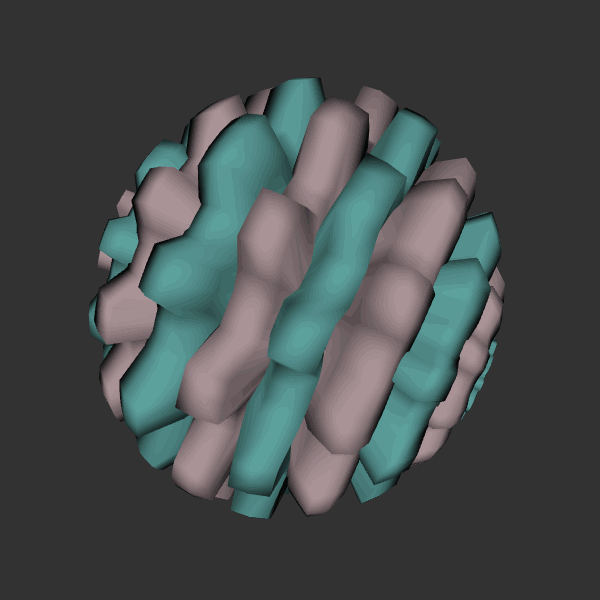
Background: dark